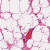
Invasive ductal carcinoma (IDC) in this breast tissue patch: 0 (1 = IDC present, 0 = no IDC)